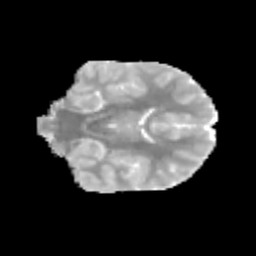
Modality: MD
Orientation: coronal
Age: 11
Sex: male
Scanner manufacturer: siemens
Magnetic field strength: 3 T
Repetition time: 3.8 s
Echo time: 0.07 s